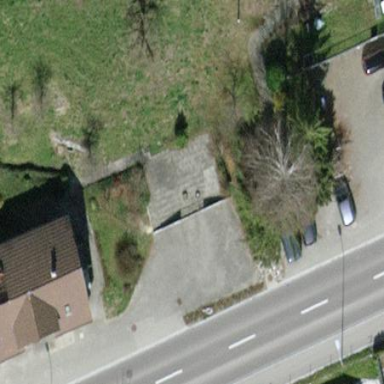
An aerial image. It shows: Garage.